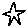
Label: star